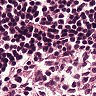
Metastatic tissue present: no